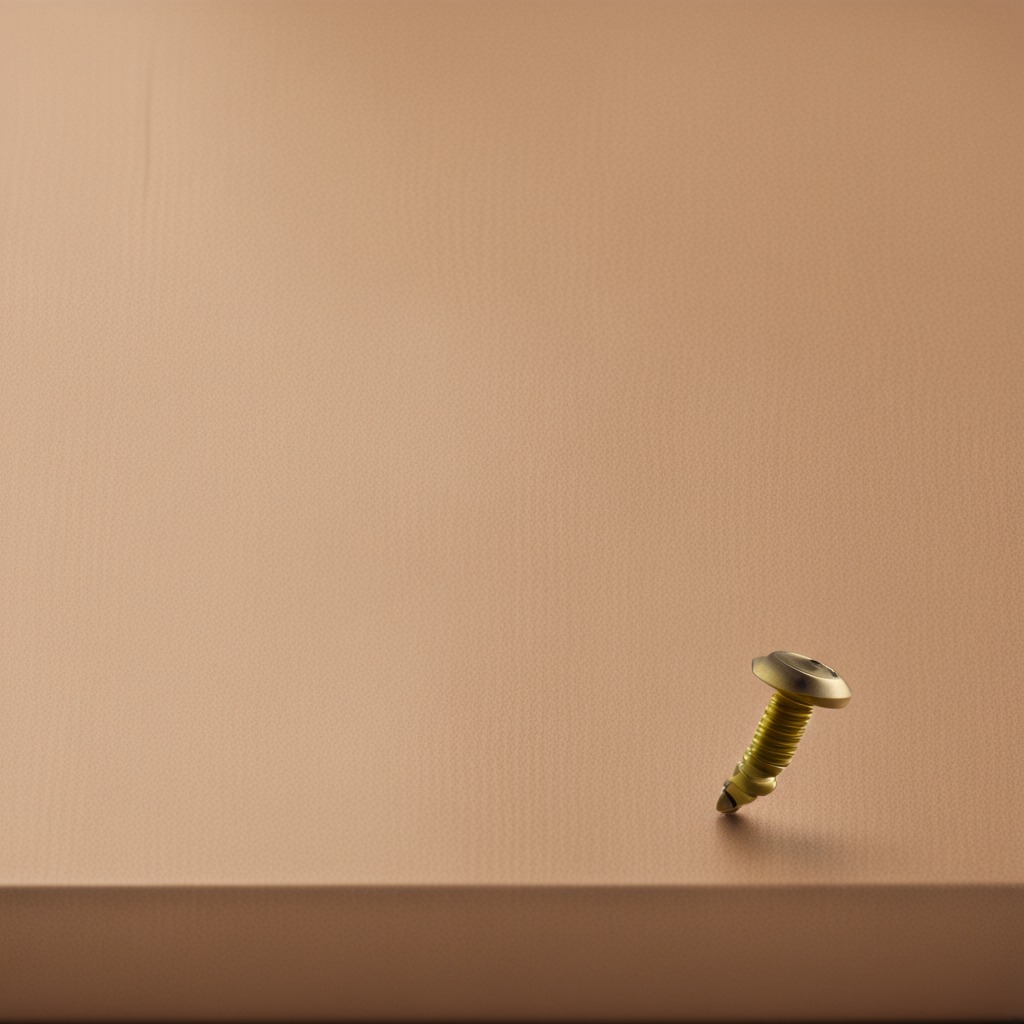
A metal screw lying on a cardboard box surface in an outdoor workshop during daytime bright natural light soft shadows slightly creased but